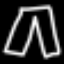
Label: pants